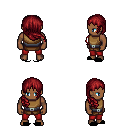
a pixel art fantasy rpg character, male body template, human, dark skin, leather chest armor, red pants, brunette right-swept hairstyle, black slippers, four views (front, back, left, right), 2x2 character sprite sheet, small pixel art, hard edges, no anti-aliasing